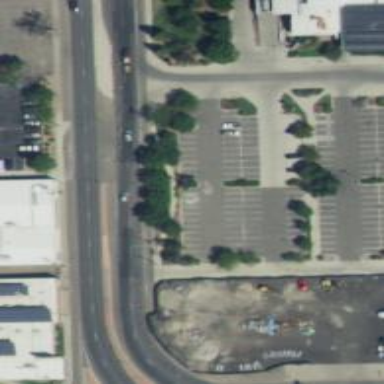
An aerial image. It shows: Parking space.